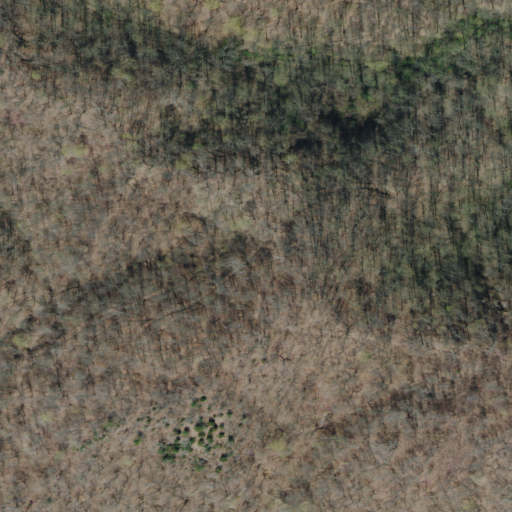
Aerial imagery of gap in Tennessee named County Line Gap containing only deciduous forest